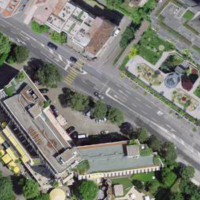
EUNIS habitat code: 54
Species observed at this site:
Cymbalaria muralis